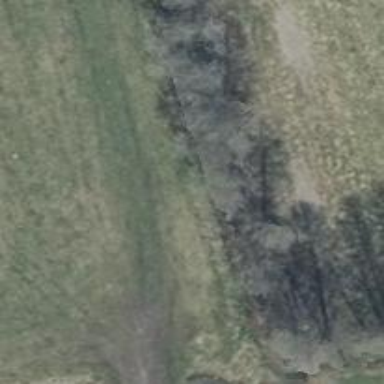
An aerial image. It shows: Grassy track with grade 5 track type.